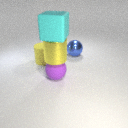
large blue metal sphere to the right of large purple rubber sphere